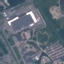
Land use / land cover class: Industrial